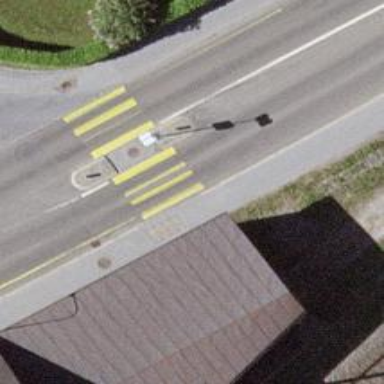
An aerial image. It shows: Uncontrolled crossing with central island on the road.